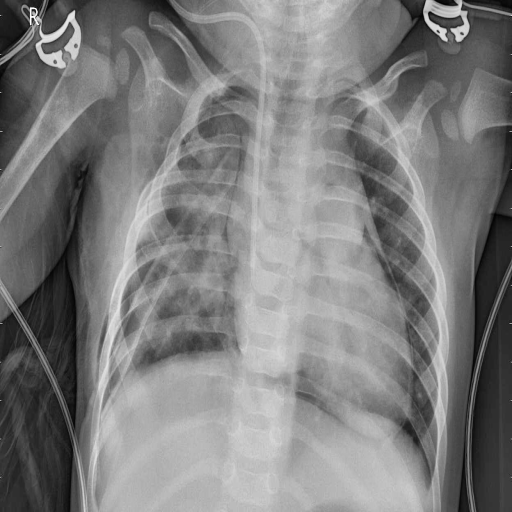
Finding: PNEUMONIA